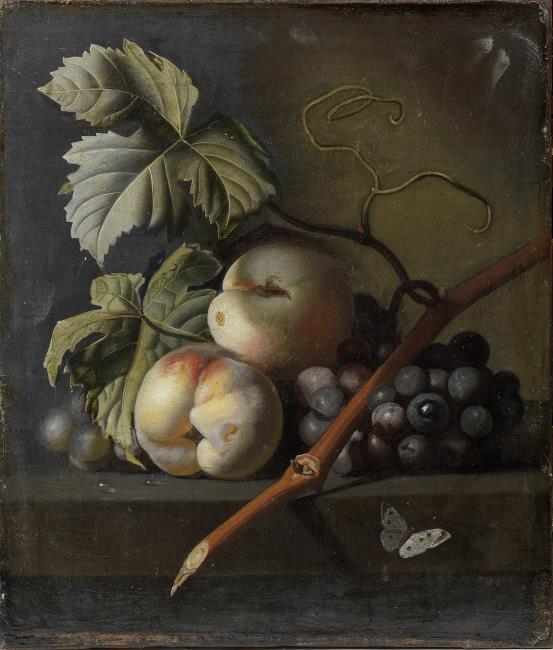
Title: Still life with fruit
Artist: attributed to Simon Verelst Bron: Fred G. Meijer (2014)
Earliest date: 1659
Latest date: 1721
Genre: painting
Iconography: Still Life
Keywords: still life, peach, grape, cabbage butterfly